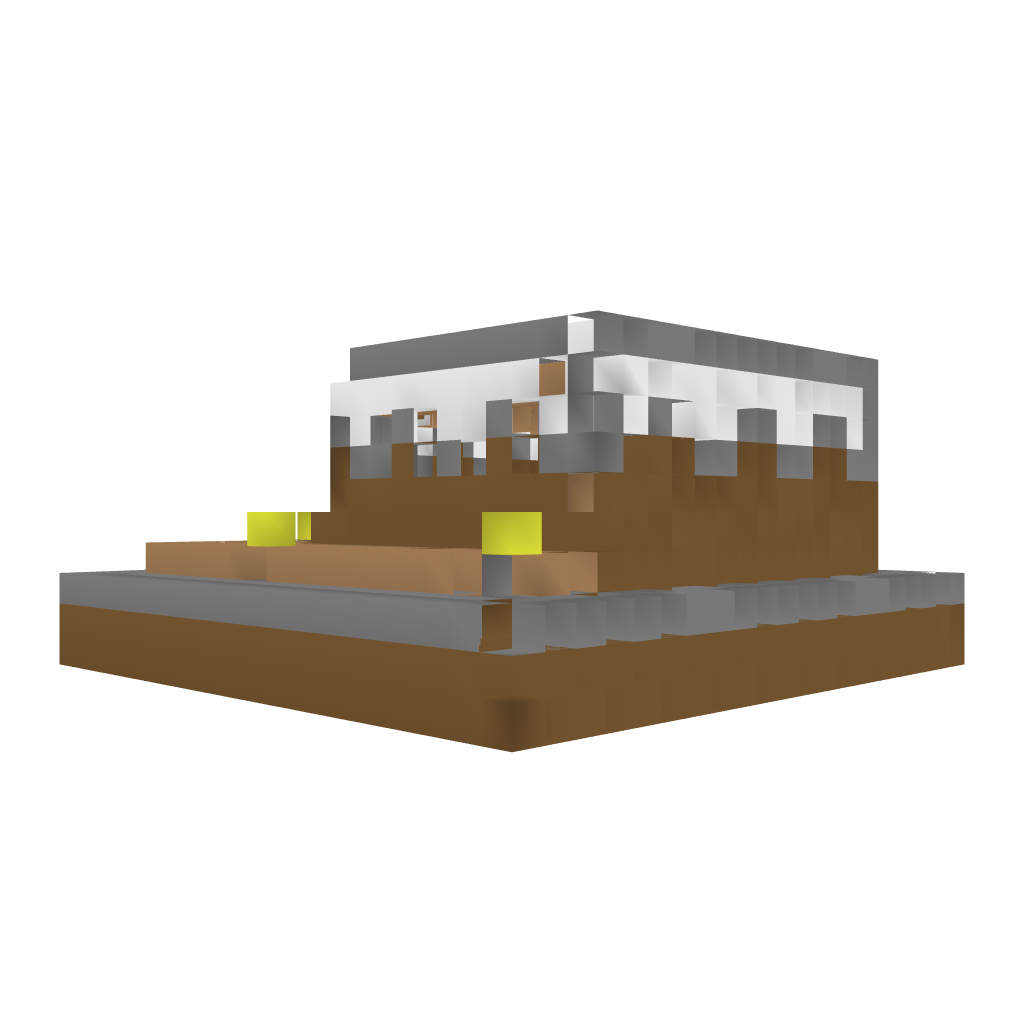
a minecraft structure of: Cake Shop shape of cake 50% earth below house